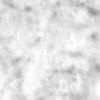
Label: no_change